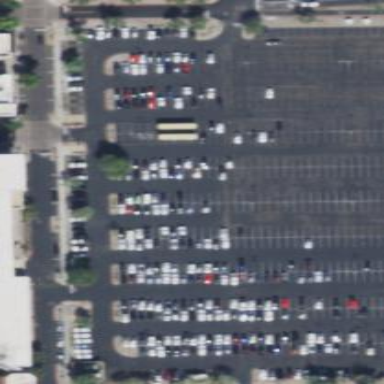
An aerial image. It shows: Parking area with asphalt surface.